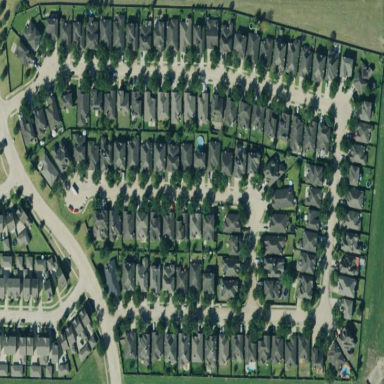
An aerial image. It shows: Residential area composed of single-family homes.